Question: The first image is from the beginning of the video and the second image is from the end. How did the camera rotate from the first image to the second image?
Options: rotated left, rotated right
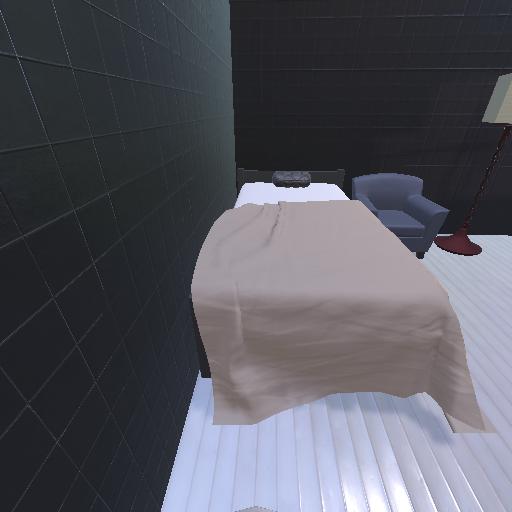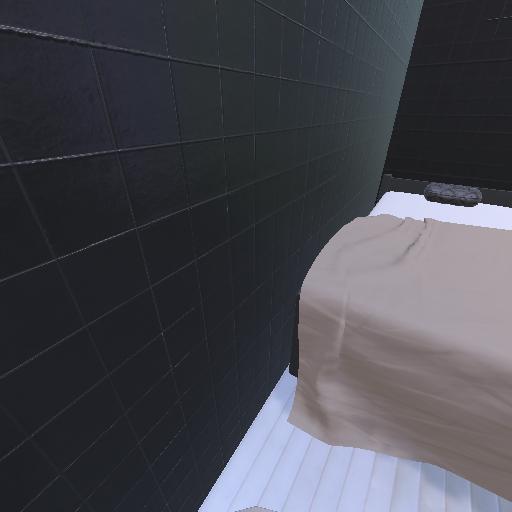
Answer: rotated left